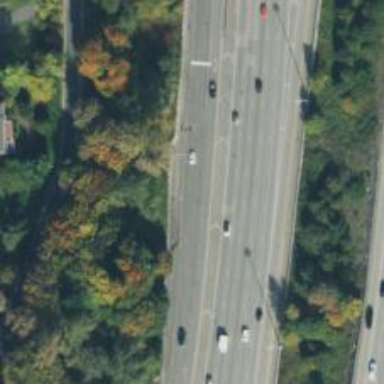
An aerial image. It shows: Asphalt motorway link.